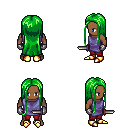
a pixel art fantasy rpg character, male body template, human, dark skin, chain tabard jacket, red pants, green extra-long hairstyle, metal gloves, gold boots, dagger, four views (front, back, left, right), 2x2 character sprite sheet, small pixel art, hard edges, no anti-aliasing